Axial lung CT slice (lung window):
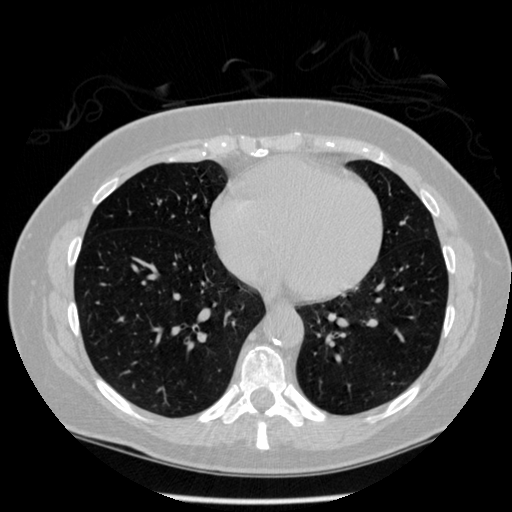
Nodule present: no